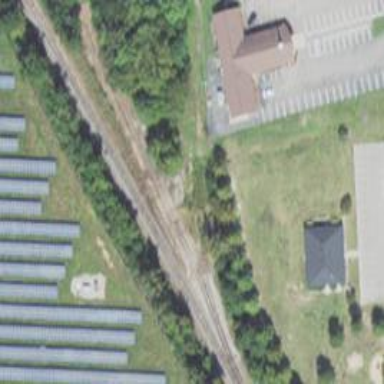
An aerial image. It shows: Railway spur service.